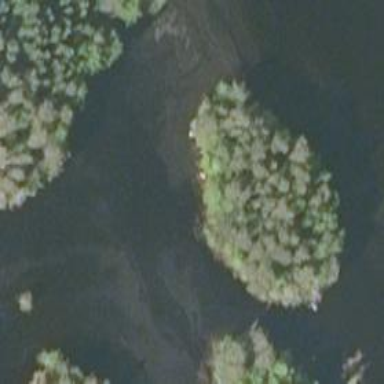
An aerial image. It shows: Islet surrounded by woodland.